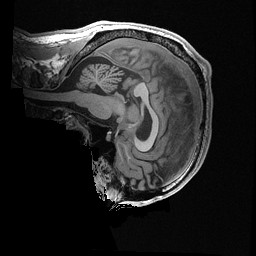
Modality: T1w
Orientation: sagittal
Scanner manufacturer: ge
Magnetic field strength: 3 T
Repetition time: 0.008164 s
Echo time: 0.003184 s